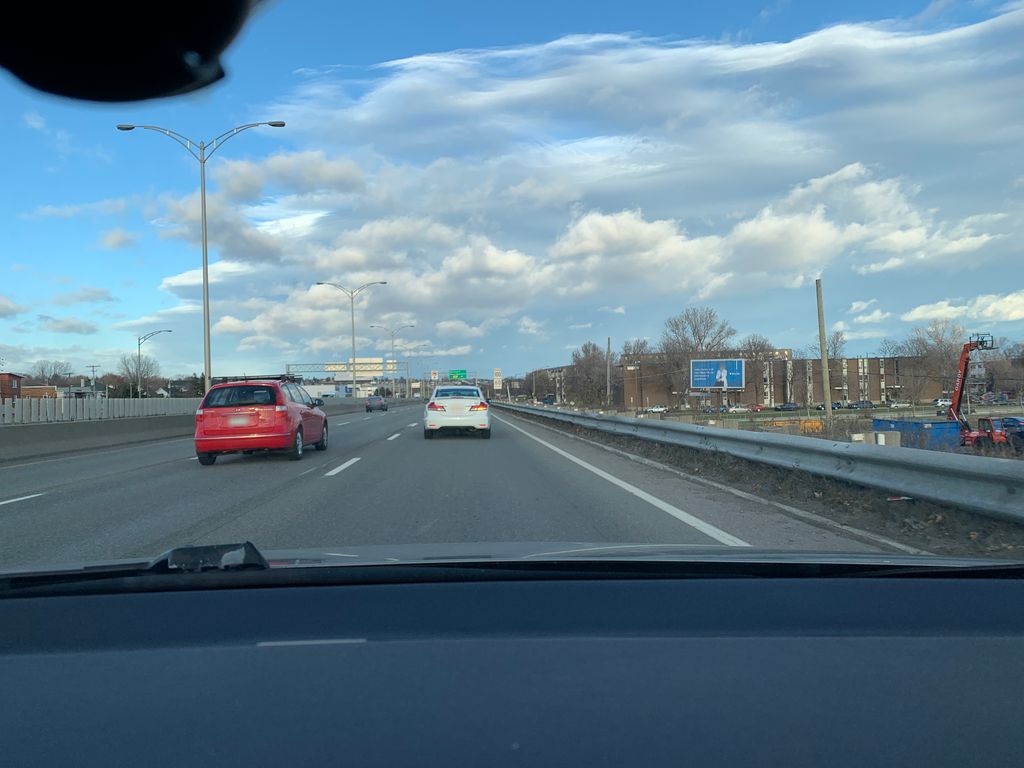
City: quebec_city